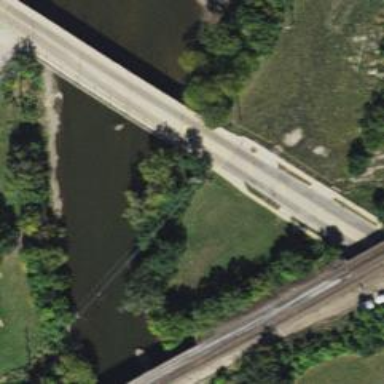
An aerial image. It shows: Asphalt tertiary road on bridge.